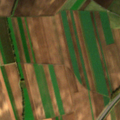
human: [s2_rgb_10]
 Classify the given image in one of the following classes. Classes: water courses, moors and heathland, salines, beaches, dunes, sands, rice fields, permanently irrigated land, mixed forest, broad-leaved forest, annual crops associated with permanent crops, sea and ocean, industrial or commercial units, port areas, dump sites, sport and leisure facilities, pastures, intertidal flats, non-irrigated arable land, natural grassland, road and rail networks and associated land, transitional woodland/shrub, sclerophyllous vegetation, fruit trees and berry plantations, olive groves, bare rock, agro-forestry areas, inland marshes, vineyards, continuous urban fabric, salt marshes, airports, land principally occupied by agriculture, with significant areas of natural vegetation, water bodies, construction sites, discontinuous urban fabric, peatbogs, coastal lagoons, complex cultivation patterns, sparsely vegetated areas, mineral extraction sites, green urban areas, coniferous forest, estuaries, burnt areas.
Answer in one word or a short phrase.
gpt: non-irrigated arable land